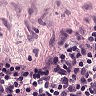
Metastatic tissue present: no